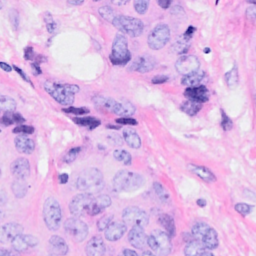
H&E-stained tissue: Breast